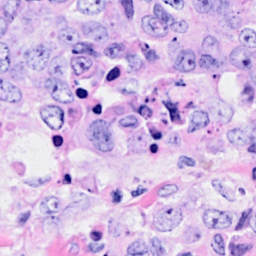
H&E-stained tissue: Breast